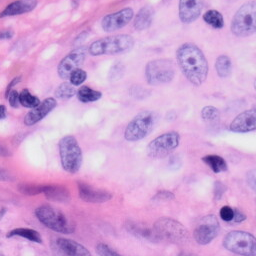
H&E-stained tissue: Skin